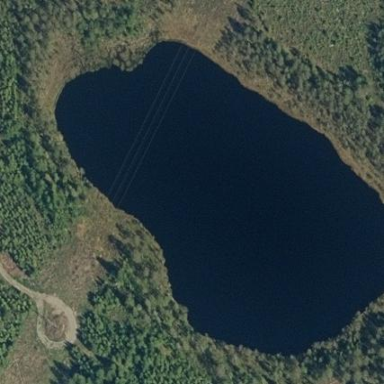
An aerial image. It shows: Beautiful lake surrounded by nature.